五年级 · 立体几何学
计算下面图形的表面积。（单位： $\mathrm{cm}$ )

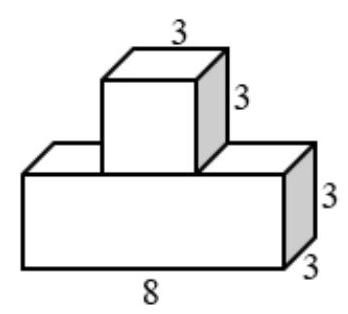
答案: 解$150 \mathrm{~cm}^{2}$

【分析】观察图形可知, 正方体与长方体有重合的部分，把正方体的上面向下平移，补给长方体的上面; 这样长方体的表面积是 6 个面的面积之和，而正方体只需计算 4 个面 (前后面和左右面) 的面积;所以组合图形的表面积 $=$ 长方体的表面积 + 正方体的 4 个面的面积, 根据长方体的表面积 $=($ 长 $\times$ 宽 + 长 $\times$ 高 + 宽 $\times$ 高 $) \times 2$, 正方体 4 个面的面积 $=$ 棱长 $\times$ 棱长 $\times 4$, 代入数据计算即可。

【详解】长方体的表面积:

$(8 \times 3+8 \times 3+3 \times 3) \times 2$

$=(24+24+9) \times 2$

$=57 \times 2$

$=114\left(\mathrm{~cm}^{2}\right)$

正方体 4 个面的面积:

$3 \times 3 \times 4$

$=9 \times 4$

$=36\left(\mathrm{~cm}^{2}\right)$

一共: $114+36=150\left(\mathrm{~cm}^{2}\right)$

图形的表面积是 $150 \mathrm{~cm}^{2}$ 。